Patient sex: F
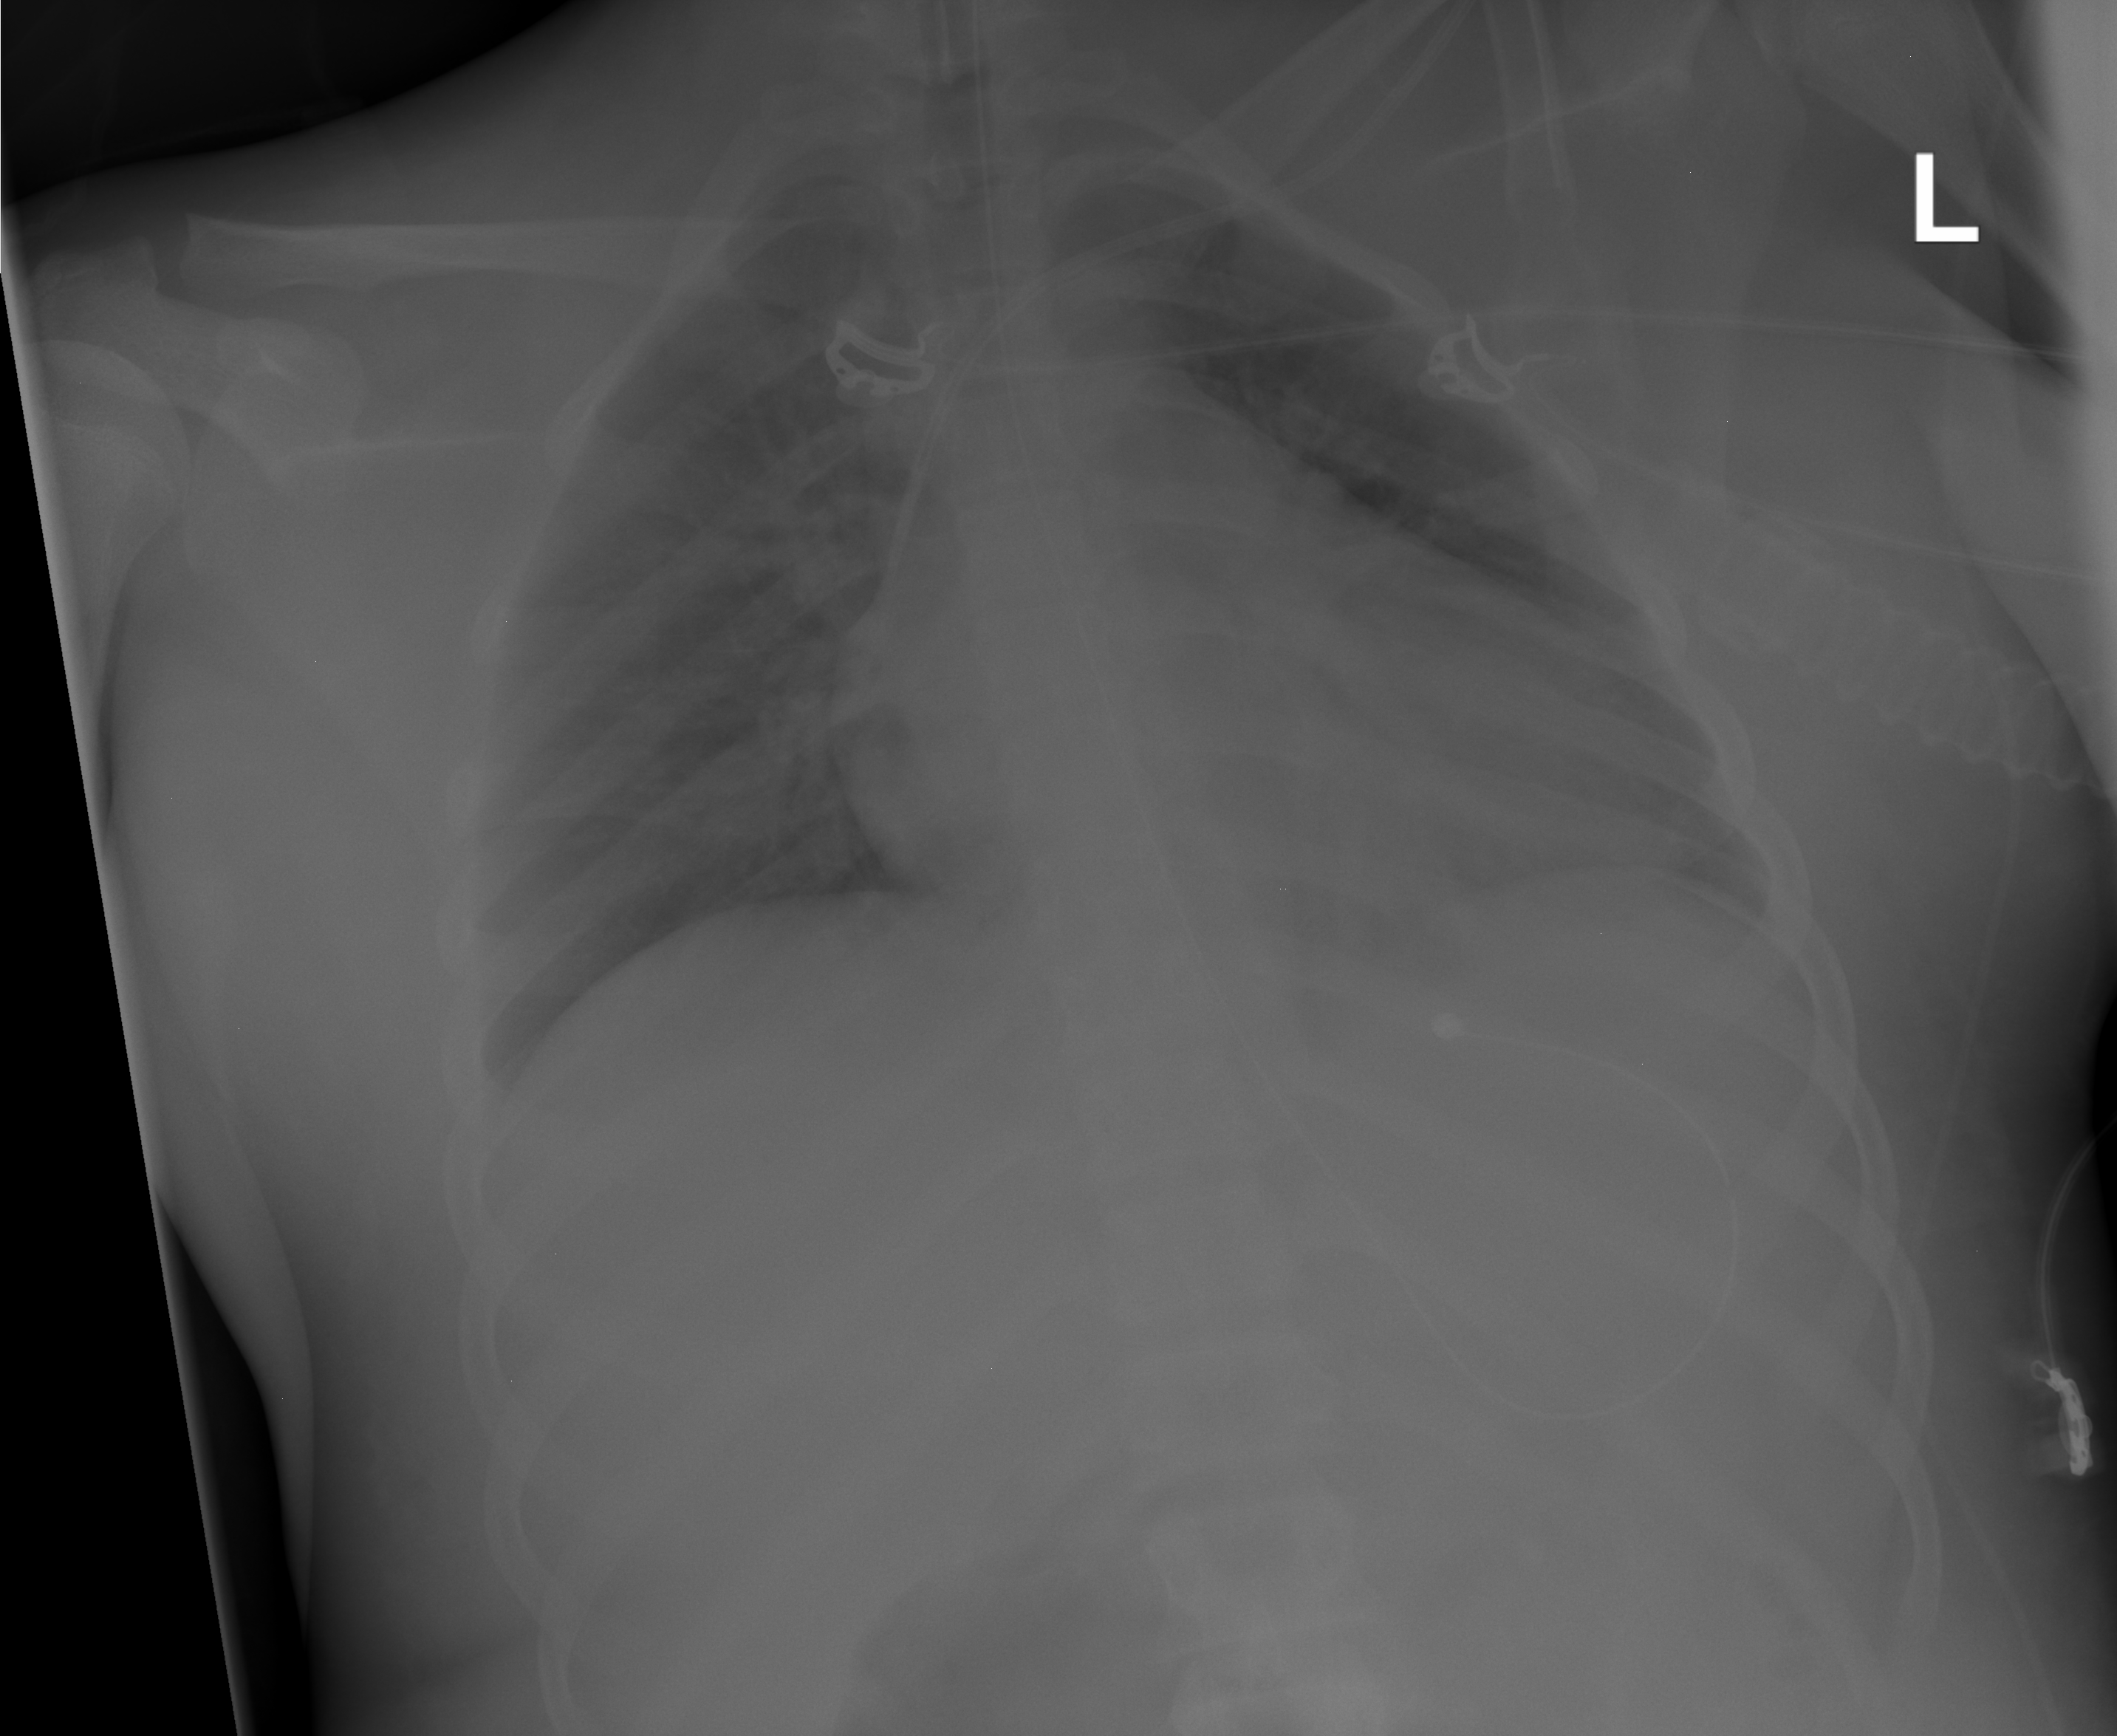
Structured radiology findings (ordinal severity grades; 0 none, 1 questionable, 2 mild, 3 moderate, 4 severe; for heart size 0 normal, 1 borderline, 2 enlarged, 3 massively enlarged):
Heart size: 2
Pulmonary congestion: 0
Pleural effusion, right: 0
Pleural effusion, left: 0
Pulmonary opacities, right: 1
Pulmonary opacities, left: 1
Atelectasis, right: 0
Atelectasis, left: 0